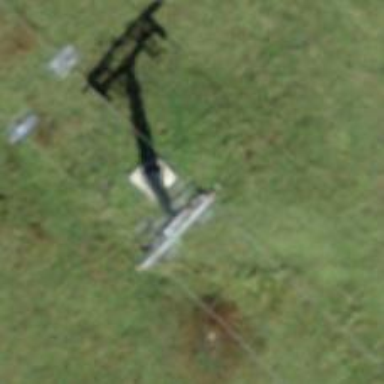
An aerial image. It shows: Pylon used for aerialway.